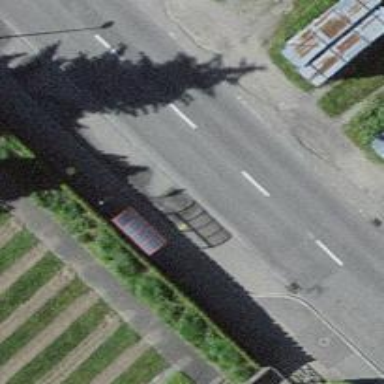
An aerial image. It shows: Post box is visible.